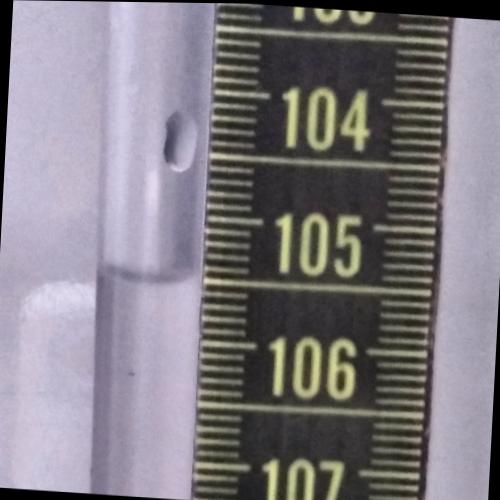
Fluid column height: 105.5 cm